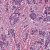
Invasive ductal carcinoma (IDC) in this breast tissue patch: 1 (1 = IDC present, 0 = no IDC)